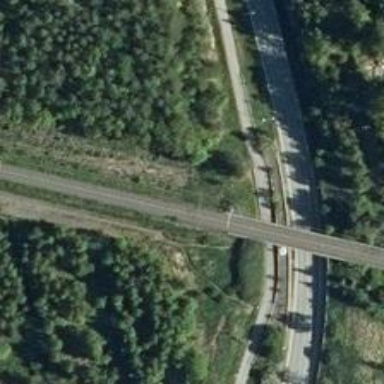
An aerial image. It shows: Bridge with electrified continuous railway track and contact line.